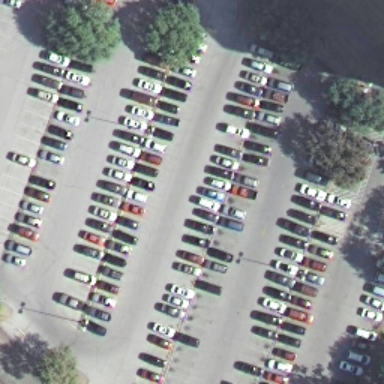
Lots of cars parked in lines with some plants beside in the parking lot .